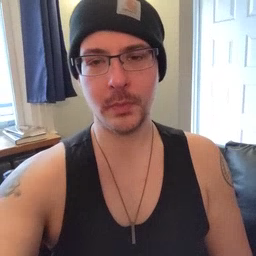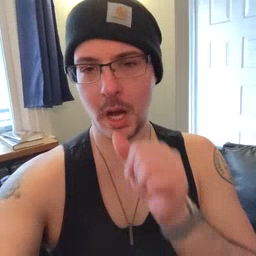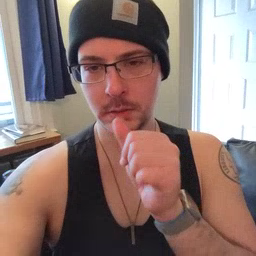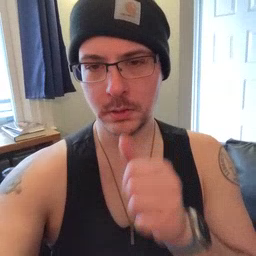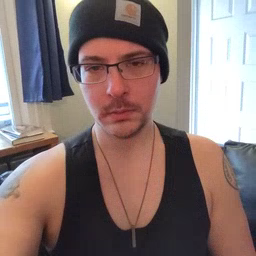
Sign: nuts